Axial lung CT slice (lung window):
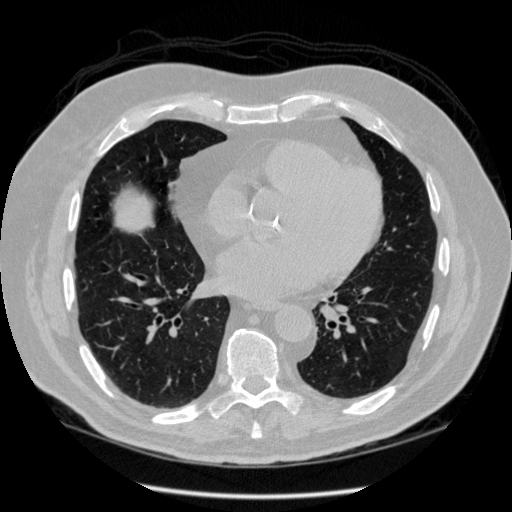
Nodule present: no